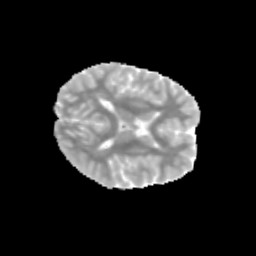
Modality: MD
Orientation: axial
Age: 13
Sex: male
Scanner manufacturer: siemens
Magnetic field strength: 3 T
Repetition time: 3.8 s
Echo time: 0.07 s